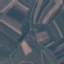
Label: PermanentCrop